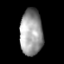
Tissue: lung
Cell type: Epithelial cells
Senescence score: 0.2089
Nuclear area (px): 1029
Mean DAPI intensity: 155.439